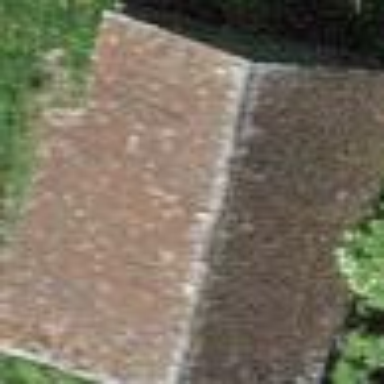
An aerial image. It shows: Shed building.